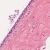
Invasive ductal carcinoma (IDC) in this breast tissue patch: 0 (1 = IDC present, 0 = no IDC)